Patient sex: F
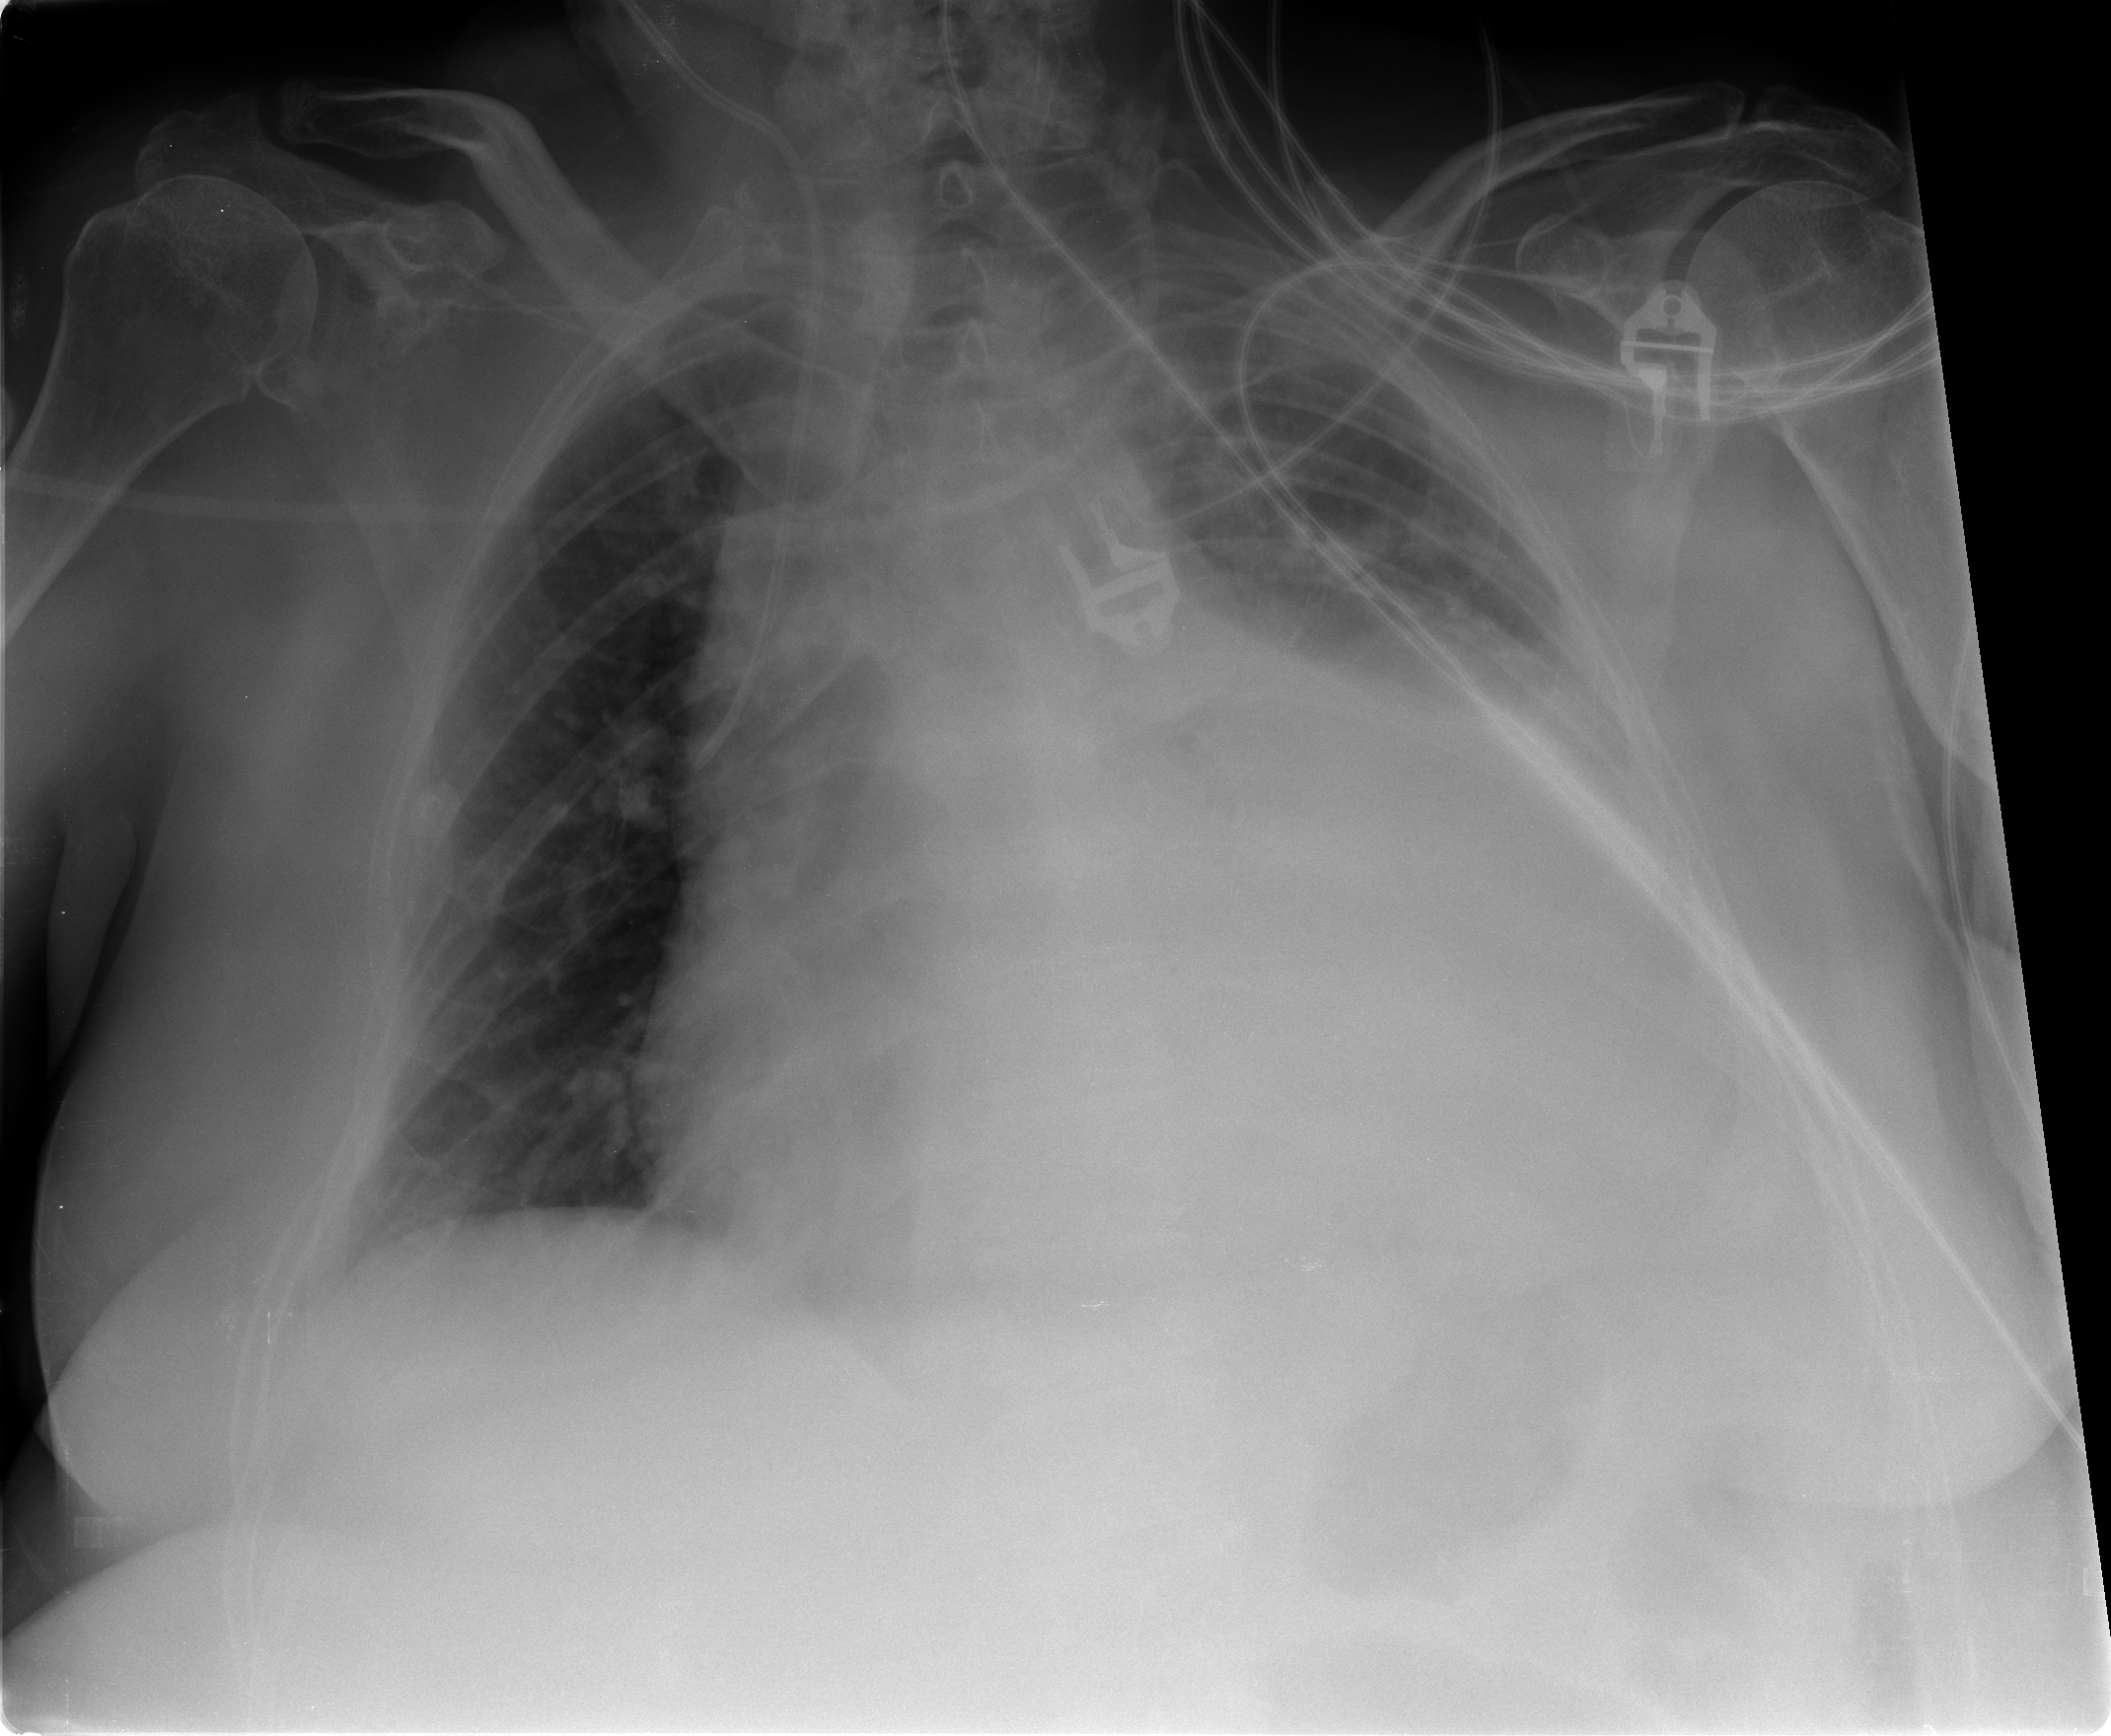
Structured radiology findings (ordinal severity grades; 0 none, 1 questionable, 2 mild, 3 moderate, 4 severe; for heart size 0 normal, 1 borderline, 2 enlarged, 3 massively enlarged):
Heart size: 3
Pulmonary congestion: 1
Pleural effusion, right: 0
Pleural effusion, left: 2
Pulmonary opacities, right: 0
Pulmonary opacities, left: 0
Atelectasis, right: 0
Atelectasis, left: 2